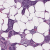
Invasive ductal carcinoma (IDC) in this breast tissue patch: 1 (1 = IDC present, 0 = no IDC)